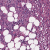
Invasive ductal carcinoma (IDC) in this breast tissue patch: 1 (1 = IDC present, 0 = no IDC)